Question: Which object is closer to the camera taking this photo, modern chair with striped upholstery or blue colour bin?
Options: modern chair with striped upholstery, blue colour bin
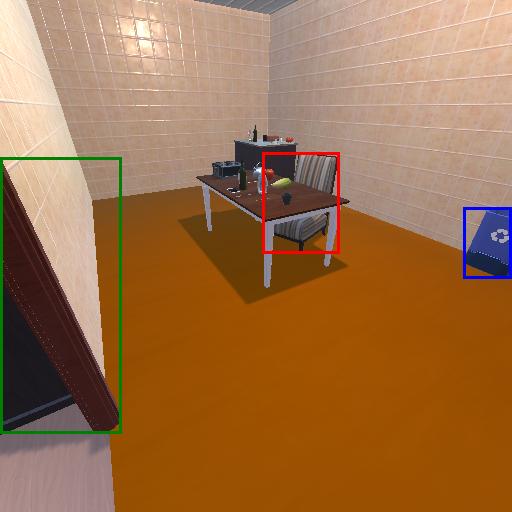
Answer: modern chair with striped upholstery